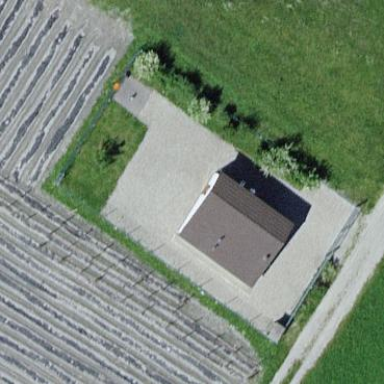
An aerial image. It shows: Service building.